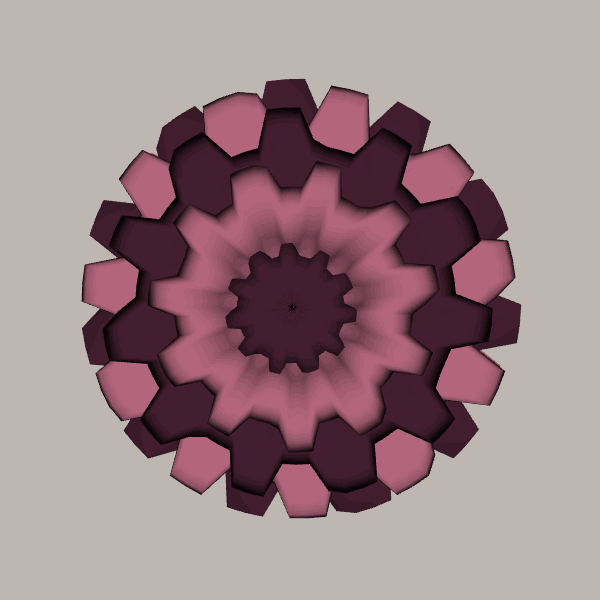
Background: light